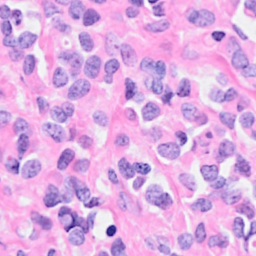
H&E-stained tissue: Breast